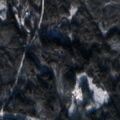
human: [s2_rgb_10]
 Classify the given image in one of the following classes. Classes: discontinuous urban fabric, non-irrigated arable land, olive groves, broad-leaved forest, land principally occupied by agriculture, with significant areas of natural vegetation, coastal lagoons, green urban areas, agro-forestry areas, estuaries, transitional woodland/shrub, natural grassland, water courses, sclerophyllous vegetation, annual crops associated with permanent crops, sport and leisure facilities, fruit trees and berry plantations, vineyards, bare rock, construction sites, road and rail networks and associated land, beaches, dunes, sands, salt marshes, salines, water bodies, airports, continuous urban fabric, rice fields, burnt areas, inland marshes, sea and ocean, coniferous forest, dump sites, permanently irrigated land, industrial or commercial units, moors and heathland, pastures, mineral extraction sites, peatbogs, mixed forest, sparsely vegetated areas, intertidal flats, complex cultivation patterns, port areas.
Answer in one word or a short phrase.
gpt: coniferous forest, mixed forest